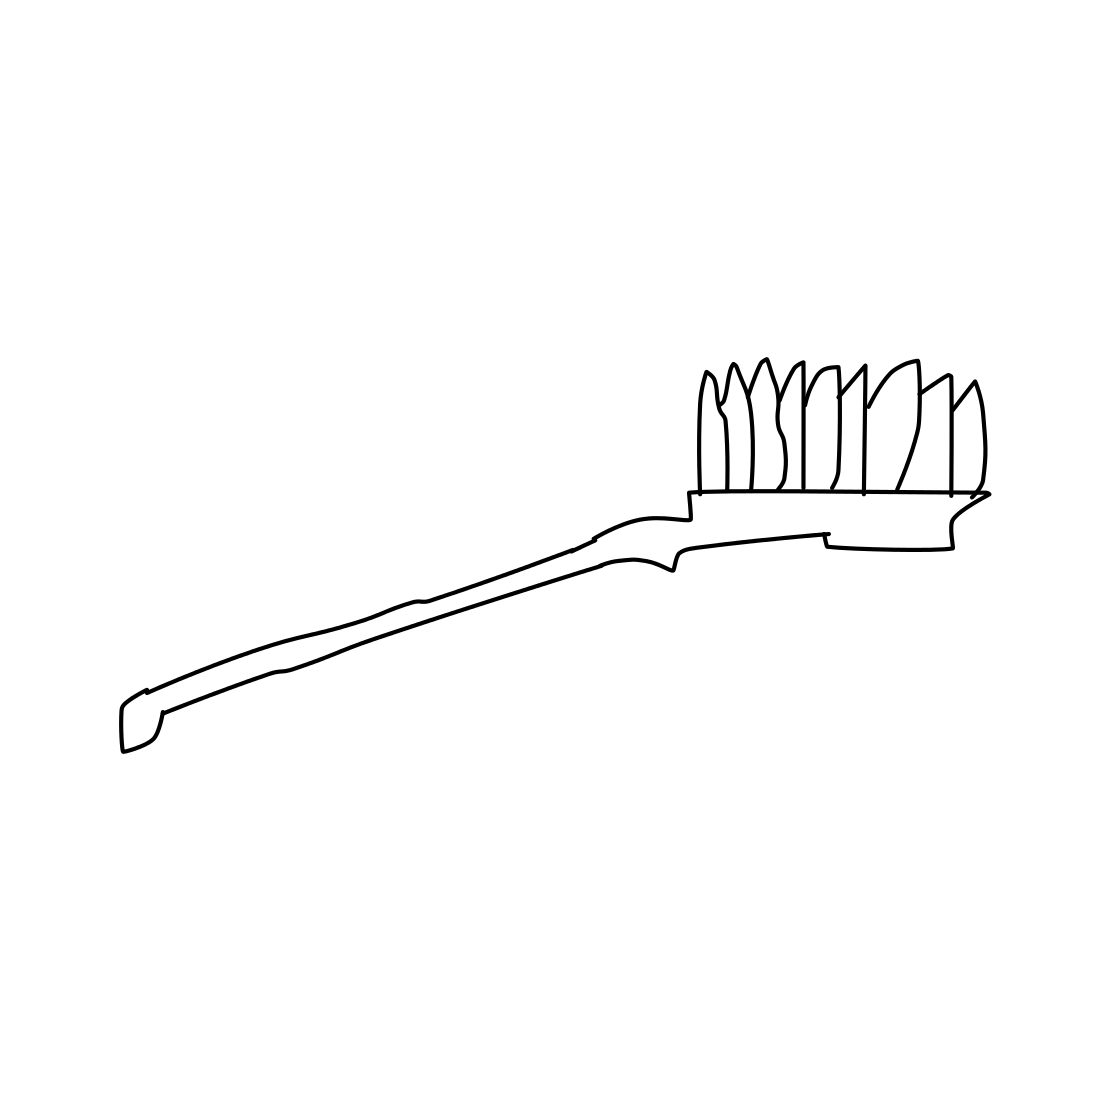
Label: toothbrush